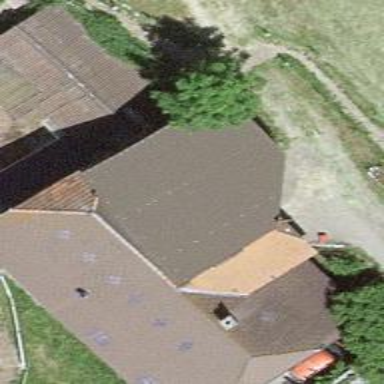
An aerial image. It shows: Farm building.